Question: I'm having problems trying to create new options in the "Manage Options" tab. When you create an attribute, I know how to save the data correctly in the database. I'm replacing 'Mage_Adminhtml_Block_Catalog_Product_Attribute_Edit_Tab_Options' with my module to create custom fields.
My module:
config.xml
'''
<config>
<blocks>
<adminhtml>
<rewrite>
<catalog_product_attribute_edit_tabs>Ceicom_Swatches_Block_Adminhtml_Tabs</catalog_product_attribute_edit_tabs>
<catalog_product_attribute_edit_tab_options>Ceicom_Swatches_Block_Adminhtml_Options</catalog_product_attribute_edit_tab_options>
</rewrite>
</adminhtml>
</blocks>
</config>
'''
Ceicom/Swatches/Block/Adminhtml/Options.php
'''
class Ceicom_Swatches_Block_Adminhtml_Options extends Mage_Adminhtml_Block_Catalog_Product_Attribute_Edit_Tab_Options
{
public function __construct()
{
parent::__construct();
$this->setTemplate('ceicom/attribute/options.phtml');
}
}
'''
in the Phtml file placed in the custom fields:

Apparently to do this needs adding new columns in the table 'eav_attribute_option'. For example]: 'field_1', 'field_2'.
To save additional fields I need to rewrite: 'Mage_Eav_Model_Resource_Entity_Attribute::_saveOption()'.
Any tips on how to do this without changing the CORE, just as I did above using 'rewrite', and how to load the data bank for inputs to edit the attribute?
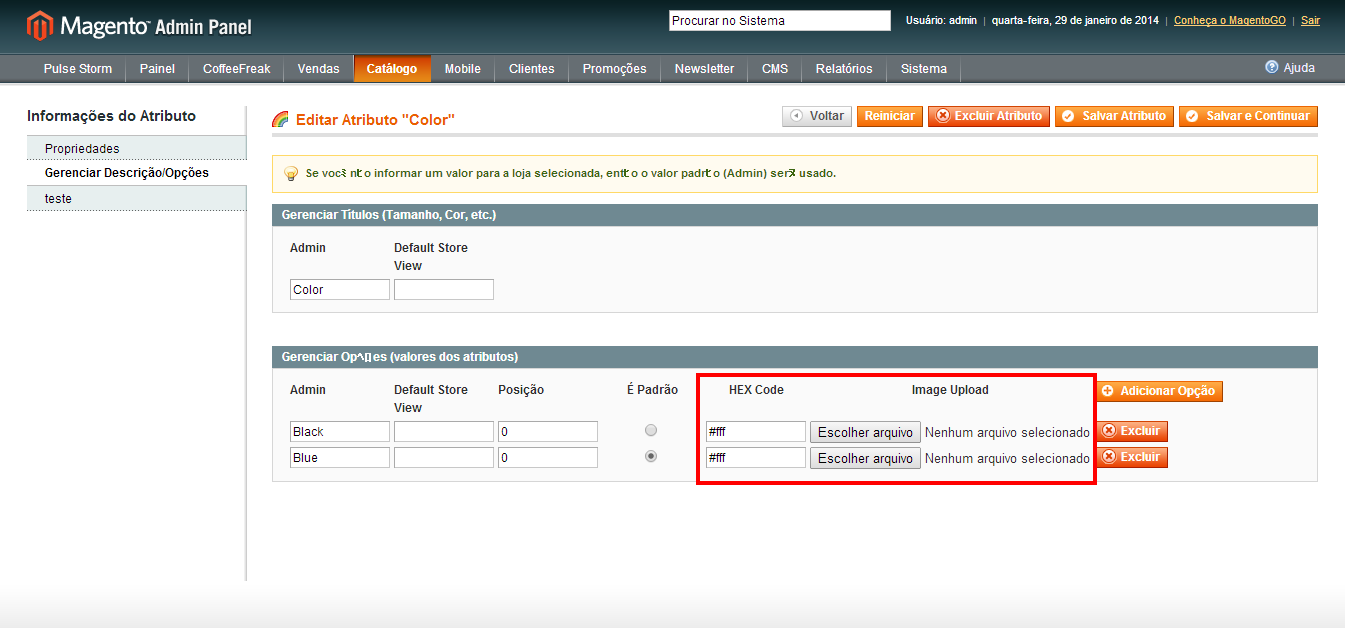
Answer: This is a possible workaround:
At the beggining I tried to override the eav class Mage_Eav_Model_Resource_Entity_Attribute, but I didn't work. After looking closer to the code I found that the _saveOption method is called by another class that extends Mage_Eav_Model_Resource_Entity_Attribute. So if you override Mage_Eav_Model_Resource_Entity_Attribute with your custom class I wont have any effect in the saving option process. I also realized that there are another clases that extends Mage_Eav_Model_Resource_Entity_Attribute
That clases are:
- - -
In order to be able to override the method in the attribute option save process you will have to:
1) Created a class that extends Mage_Eav_Model_Resource_Entity_Attribute and override the method
'class My_Module_Model_Eav_Resource_Entity_Attribute extends Mage_Eav_Model_Resource_Entity_Attribute{ protected function _saveOption(Mage_Core_Model_Abstract $object){ //your custom logic here } }'
Dont override Mage_Eav_Model_Resource_Entity_Attribute in your module config, the above class will serve as parent of our main target class Mage_Catalog_Model_Resource_Attribute which is the one that take part in the saving process.
2) Override in your module configuration the class Mage_Catalog_Model_Resource_Attribute with a new class that will extends you previous created class My_Module_Model_Eav_Resource_Entity_Attribute
Your config will look like this
'''
<global>
<models>
<!-- Overrides Mage_Catalog_Model_Resource_Attribute -->
<catalog_resource>
<rewrite>
<attribute>My_Module_Model_Catalog_Resource_Attribute</attribute>
</rewrite>
</catalog_resource>
</models>
<!-- The rest of global config section -->
</global>
'''
Now you will see your custom __saveOption method being executed when you save an attribute.